Question: i want to test my website on IE X as appear for normal user who use IEx, but i have confusion with the difference between "Standards" and "Internet explorer X standards" as appeared in the image.

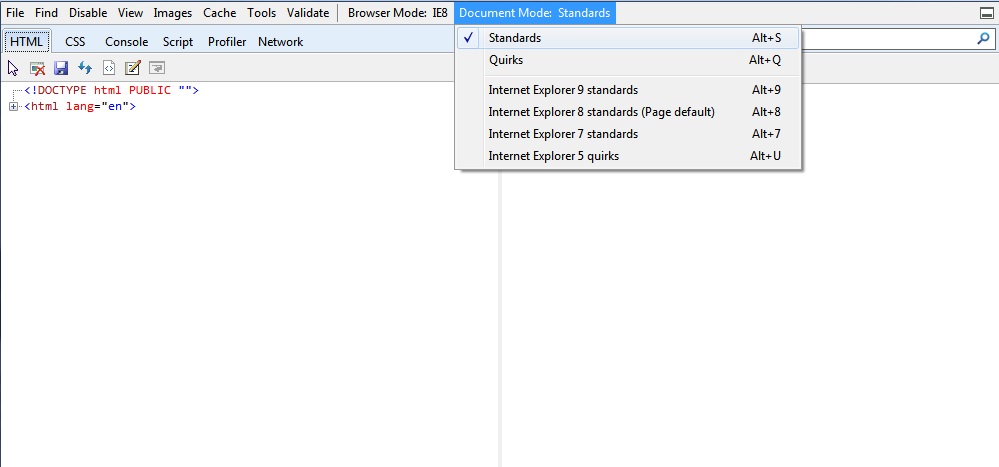
Answer: First things first, please be aware that the IE compatibility modes are not really suitable for testing how your site works in other versions of IE. Setting the browser to IE8 mode does turn it into IE8. There are features that are missing or different, and there are bugs that make it work differently to a real copy of IE8.
The only way to test for compatibility with old IE versions is to actually run your site in real copies of those old IE versions. I would suggest going to <URL>, which is Microsoft's site for browser testing. You can download free VMs to allow you to test your site in all versions of IE. Alternatively, they are offering a free 3 month package to the BrowserStack website, which is a nice little service that allows you to test in various browsers and versions online without having to install anything. Give those services a try rather than relying on compatibility mode to work for you.
It's also worth saying that the next IE version (IE11, due out in a few months) won't actually allow you to switch to compatibility mode so easily, for exactly the reasons described above; compat mode will be limited only to sites that explicitly declare themselves as requiring it in the headers. That will make it much harder to use compat mode in the way you're doing now.
Having said that, the compat mode does give a basic level of backward compatibility, and your question is about what those menu options actually mean, so let me explain:
- 'Browser Mode': This determines how the browser identifies itself in the User Agent string. (This isn't usually relevant because it doesn't actually affect how the browser works, but occasionally a poorly-written site will check the UA string an change the site according to what it sees). In the screenshot, you've got it set to IE8, so the server might think that you're using IE8, even though you're actually using IE10.- 'Document Mode': This determines the browser's rendering mode. Basically, selecting anything other than the top "Standards" option here will switch off various modern browser features in an attempt to make the browser more backward-compatible with the browser version you select. As I said above, this isn't really much use for accurate testing, but some sites that were written for older versions and don't work with new versions may find it easier to set this mode than to fix their bugs (this applies especially to company internal sites where it's more important to keep it working than keep it up-to-date).
Hope that helps answer the question.